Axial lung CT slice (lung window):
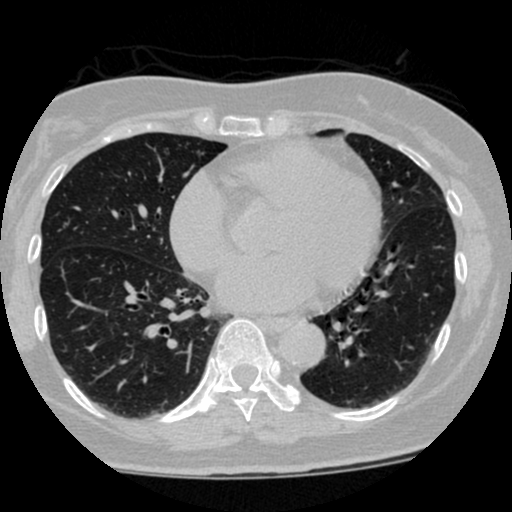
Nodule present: no